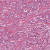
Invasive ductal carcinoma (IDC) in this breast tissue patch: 1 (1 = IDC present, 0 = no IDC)